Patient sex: F
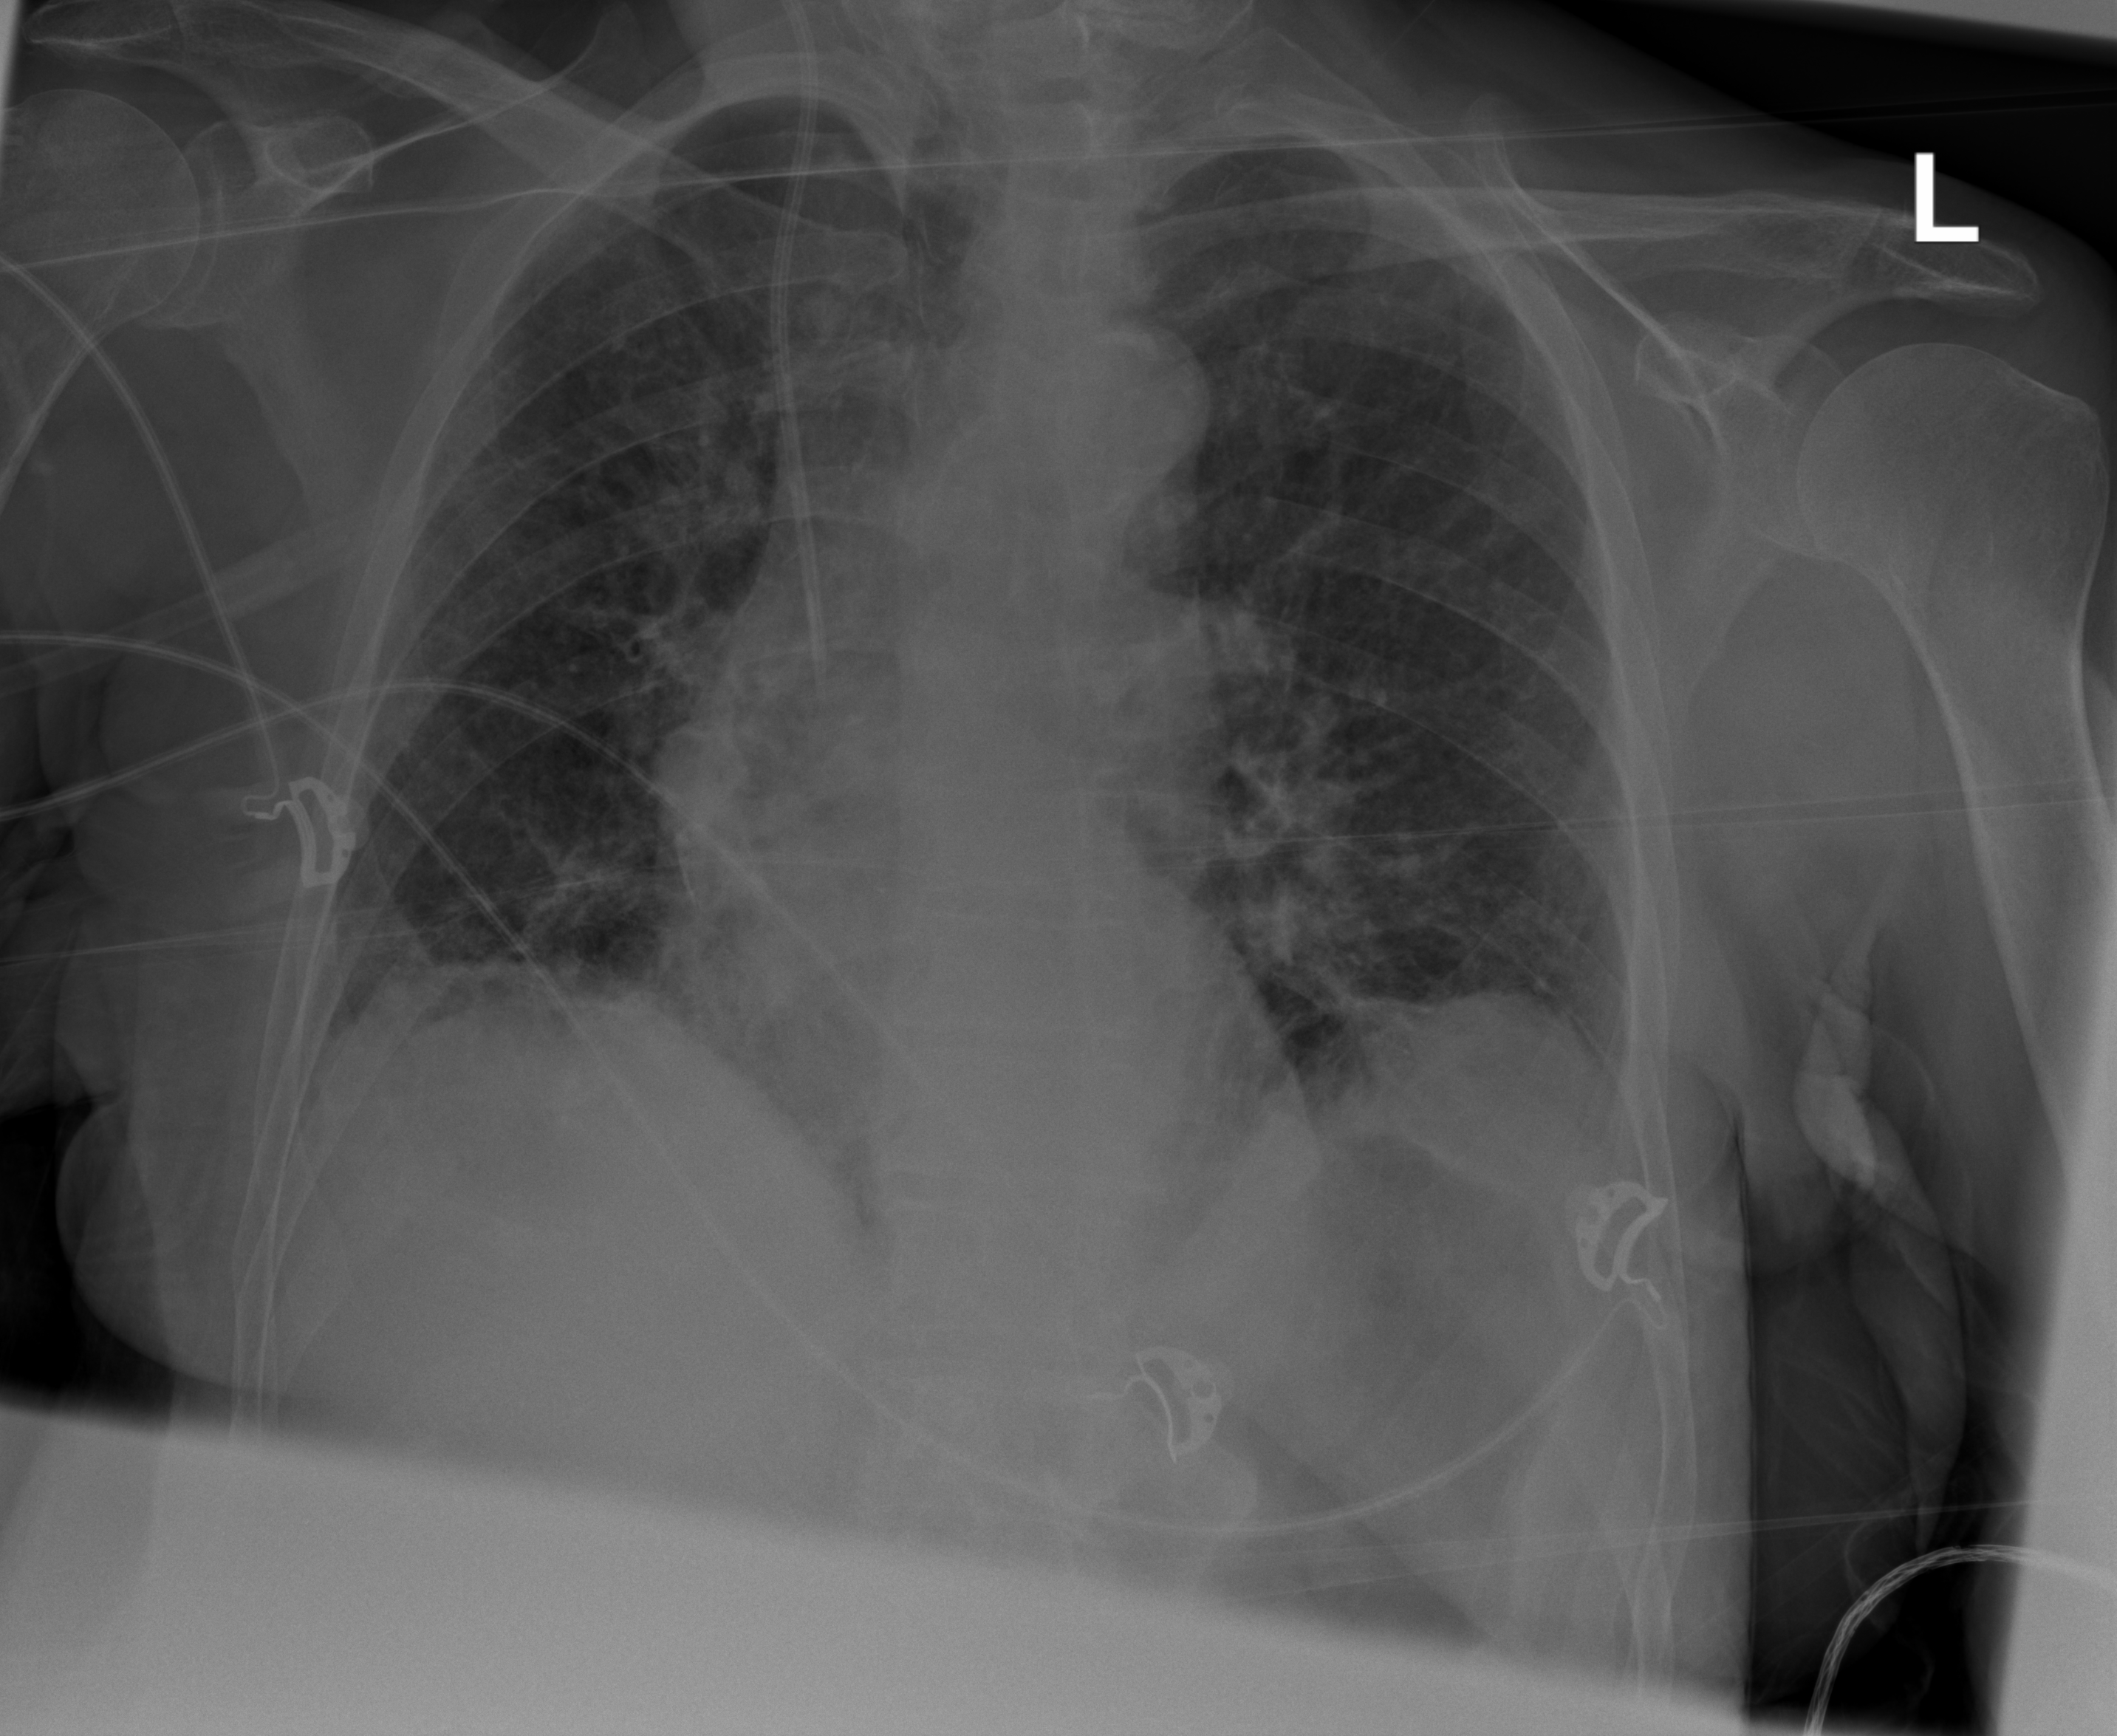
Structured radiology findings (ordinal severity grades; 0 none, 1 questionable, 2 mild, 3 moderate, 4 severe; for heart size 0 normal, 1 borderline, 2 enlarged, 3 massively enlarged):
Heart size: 0
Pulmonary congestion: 0
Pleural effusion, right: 0
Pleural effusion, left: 0
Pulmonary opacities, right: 0
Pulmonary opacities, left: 0
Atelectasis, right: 2
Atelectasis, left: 2